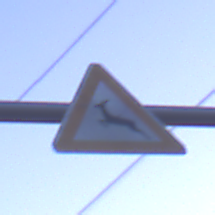
Verkehrszeichen: WildwechselRechts
Umgebung: Outdoor, Nature
Tageszeit: SunriseSunset
Wetter: Clear
Licht: Natural
Jahreszeit: NotSpecified
Kontrast: LowContrast